Question: My app is geo application.
Due to a requirement of short response time each of my instance load all points to memory and store them in a structure (quad tree).
Every minute we load all points (to be sync with the db) and put them in few quad trees.
We now have 0.5GB points.
I am trying to prepare to the next level of 5GB points.
JVM:
-XX:NewSize=6g -Xms20g -Xmx20g -XX:+UseConcMarkSweepGC -verboseGC -XX:+PrintGCTimeStamps -XX:+PrintGCDateStamps -XX:+PrintGCDetails
Startup of the instance took lots of times due to GC in additional the app suffer from GC all the time.
I would like to have some reference to GC with large heap.
I can think of few solutions for this:
1. To refresh only the changes in the db and not load all db each time. Cons - still will suffer from GC during the early stage of the application, Long time GC.
2. Off heap solution. Store in the quad tree the point ids and store the points out of heap. Cons - serialization time, the geo structure is a complex of few objects and not simple object.
3. For each instance create additional instance with the structure and query against this instance . The geo instance will hold long lived object and can have GC adjustment for long lived object. Cons - complexity and response time.
Any references to article on apps that hold few GIG of long lived objects will be more than welcome.
Run on Ubuntu (Amazon). Java 7 . Dosnt have memory limitation.
The problem is long pause time each time we refresh the data.

Gc log for the refresh:
'''
2014-06-15T16:32:58.551+0000: 1037.469: [GC2014-06-15T16:32:58.551+0000: 1037.469: [ParNew: 5325855K->259203K(5662336K), <PHONE> secs] 16711893K->11645244K(20342400K), <PHONE> secs] [Times: user=0.71 sys=0.00, real=0.05 secs]
2014-06-15T16:33:02.383+0000: 1041.302: [GC2014-06-15T16:33:02.383+0000: 1041.302: [ParNew: 5292419K->470768K(5662336K), <PHONE> secs] 16678460K->11856811K(20342400K), <PHONE> secs] [Times: user=1.09 sys=0.00, real=0.09 secs]
2014-06-15T16:33:06.114+0000: 1045.033: [GC2014-06-15T16:33:06.114+0000: 1045.033: [ParNew: 5503984K->629120K(5662336K), <PHONE> secs] 16890027K->12193877K(20342400K), <PHONE> secs] [Times: user=5.49 sys=0.61, real=1.55 secs]
2014-06-15T16:33:11.145+0000: 1050.063: [GC2014-06-15T16:33:11.145+0000: 1050.063: [ParNew: 5662336K->558612K(5662336K), <PHONE> secs] 17227093K->12758866K(20342400K), <PHONE> secs] [Times: user=3.88 sys=0.82, real=0.77 secs]
2014-06-15T16:33:11.920+0000: 1050.838: [GC [1 CMS-initial-mark: 12200254K(14680064K)] 12761216K(20342400K), <PHONE> secs] [Times: user=0.13 sys=0.01, real=0.14 secs]
2014-06-15T16:33:12.061+0000: 1050.979: [CMS-concurrent-mark-start]
2014-06-15T16:33:14.208+0000: 1053.127: [CMS-concurrent-mark: 2.148/2.148 secs] [Times: user=19.46 sys=0.44, real=2.15 secs]
2014-06-15T16:33:14.208+0000: 1053.127: [CMS-concurrent-preclean-start]
2014-06-15T16:33:14.232+0000: 1053.150: [CMS-concurrent-preclean: 0.023/0.023 secs] [Times: user=0.14 sys=0.01, real=0.02 secs]
2014-06-15T16:33:14.232+0000: 1053.150: [CMS-concurrent-abortable-preclean-start]
2014-06-15T16:33:15.629+0000: 1054.548: [GC2014-06-15T16:33:15.630+0000: 1054.548: [ParNew: 5591828K->563654K(5662336K), <PHONE> secs] 17792082K->12763908K(20342400K), <PHONE> secs] [Times: user=1.65 sys=0.00, real=0.13 secs]
2014-06-15T16:33:19.143+0000: 1058.062: [GC2014-06-15T16:33:19.143+0000: 1058.062: [ParNew: 5596870K->596692K(5662336K), <PHONE> secs] 17797124K->13077191K(20342400K), <PHONE> secs] [Times: user=3.06 sys=0.34, real=0.35 secs]
CMS: abort preclean due to time 2014-06-15T16:33:19.832+0000: 1058.750: [CMS-concurrent-abortable-preclean: 5.124/5.600 secs] [Times: user=35.91 sys=1.67, real=5.60 secs]
'''
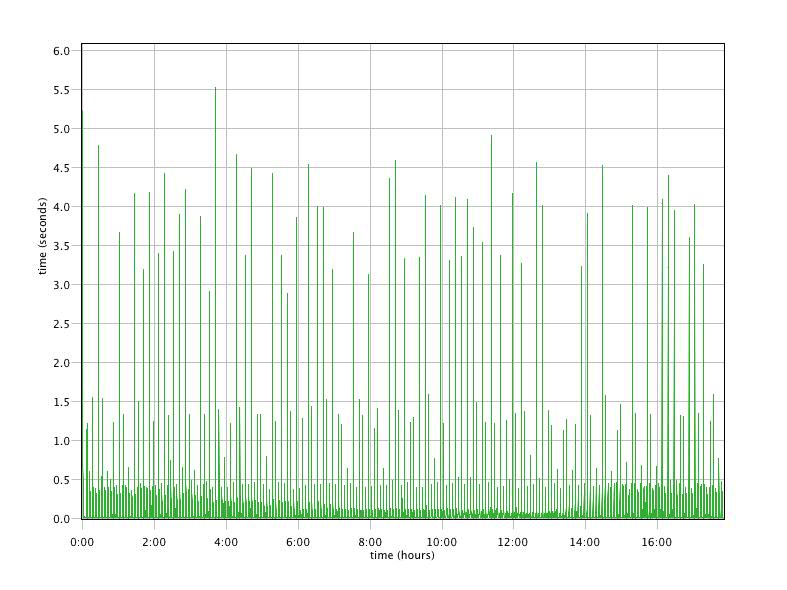
Answer: I tried to tune the JVM play with the new size, heap size ...
Also tried G1 (-XX:MaxGCPauseMillis=200) without success and got pretty soon OOM.
Eventually the solution was to load only changes.
When load only changes the GC pause time was only 0.55% and average pause time was 17.3ms.
When load all the data you dont have concurrent issues, because you dont need to lock the serving class structures (quad,maps) while updating, because you create a new serving class and as soon that the new serving class is ready to serve you update the reference of the serving class with the updated one.
In order to still avoid locking on the serving data we create a new serving class based on the old data and merge to it the updated data, so 99.9% of the data that was load before and exist in the old generation will not need to be clean . The gc will clean only the quad-trees references and the map keys references and it will be cleaned by CMS.
If you must completely refresh you data dont do it in one time. Try to break your data to few structures and once in a while refresh each data structure in this case the GC will suffer from much less pauses time and expensive failures.
If you must do it in one time and you can afford long pauses than create a small newsize ,so the object will passed to the old gen.
In our test there is constant load by 6 thread and every 3 minutes we load 3.5G of serving data and replace the old one.
A test that was done with :
-XX:NewSize=6g -Xms20g -Xmx20g -XX:+UseConcMarkSweepGC
Yield:

GC happened less often (Mean interval between collections (ms) 3735) , but most of them take around 4 secs.
When change to:
-XX:CMSInitiatingOccupancyFraction=70 -Xms20g -Xmx20g -XX:+UseConcMarkSweepGC
Yield: